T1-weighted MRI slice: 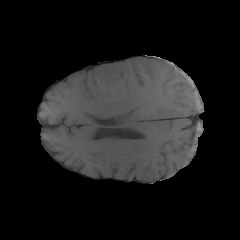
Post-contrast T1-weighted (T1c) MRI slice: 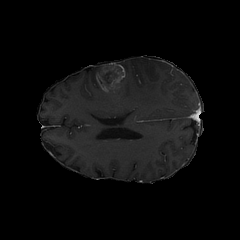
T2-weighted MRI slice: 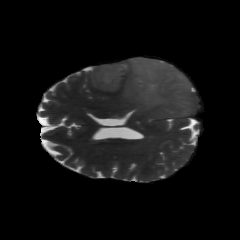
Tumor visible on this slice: yes